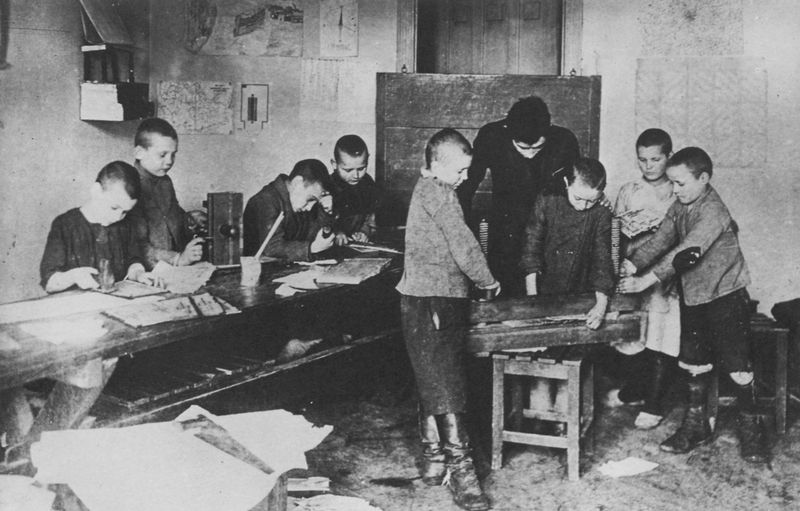
Titel: Tischlerunterricht in einer Provinzvolksschule
Künstler: Russischer Photograph
Standort: Paris
Institution: Roger-Viollet
Schlagwörter: blätter, schatten, weiß, grau, licht, raum, schwarz, tisch, rock, wand, sockel, boden, arbeit, kinder, bilder, papier, lehrer, schule, unterricht, hosen, jungen, russland, hocker, tafel, handarbeit, jacket, foto, photographie, wände, jungs, stiefel, pinsel, photo, karte, werkstatt, landkarte, schüler, presse, klasse, enfants, klassenzimmer, werkbank, travail, werken, groupe, noir et blanc, classe, cliché, concentration, document, eleves, hobelbank, klassenraum, manuel, papierherstellung, reportage, travail manuel, témoignage, werkunterricht, werrkstatt